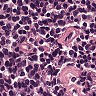
Metastatic tissue present: no